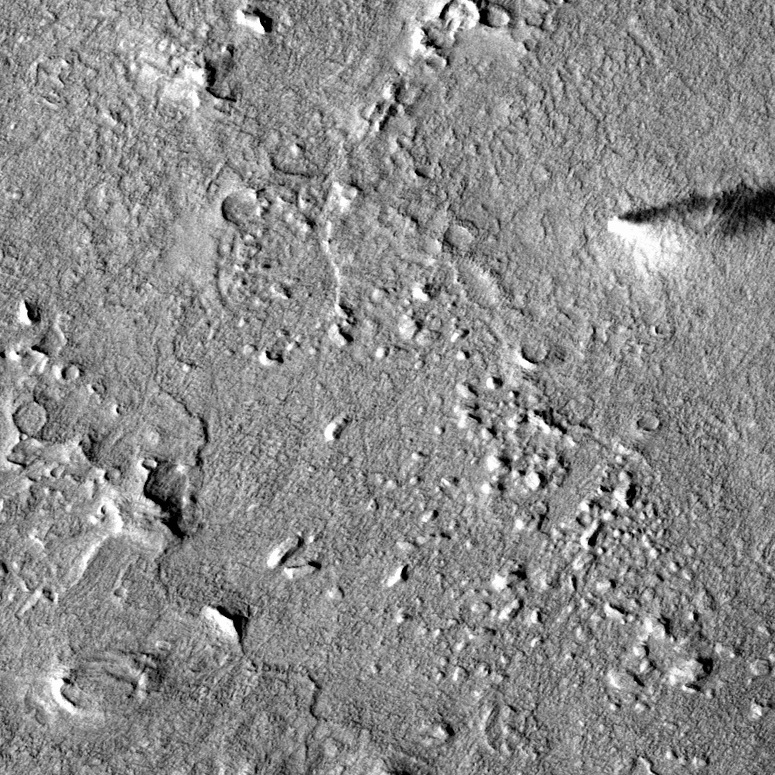
Label: dustdevil